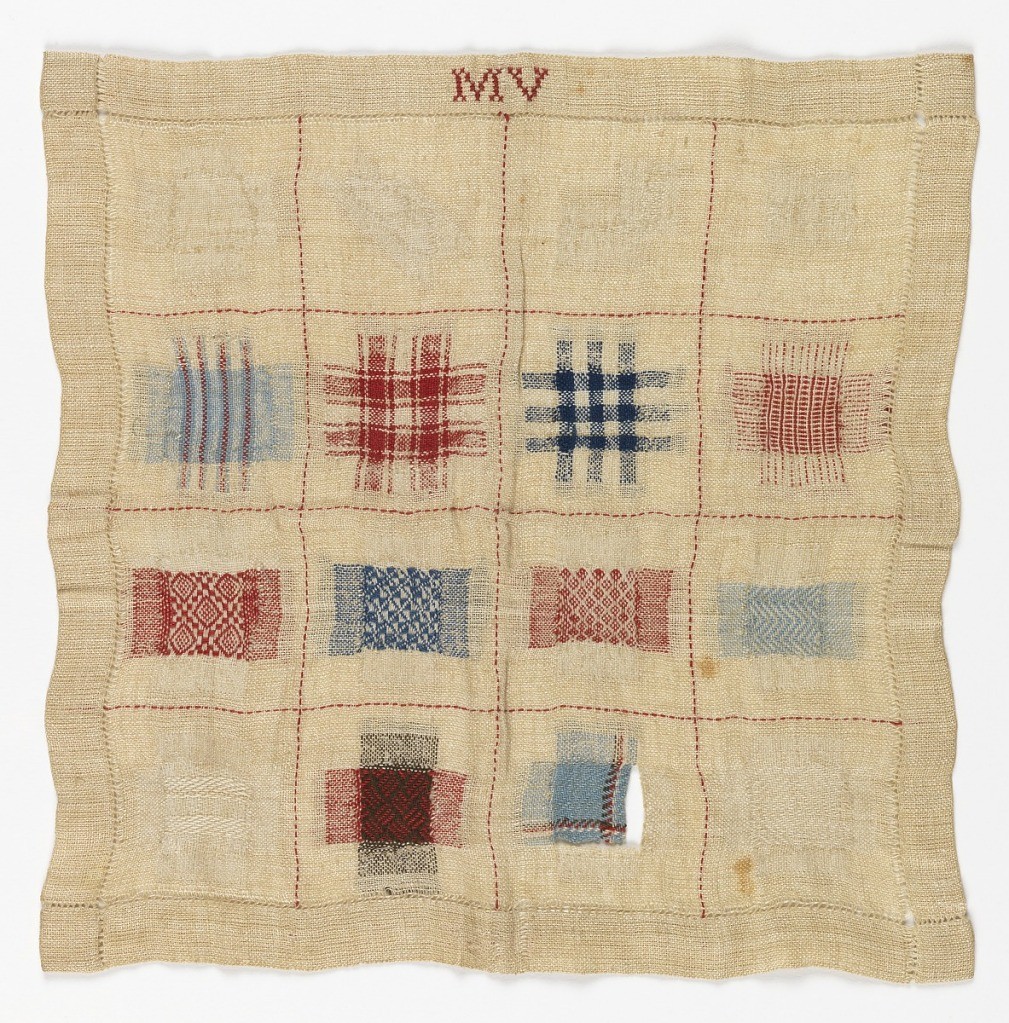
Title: Darning Sampler
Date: late 19th century
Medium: silk and cotton embroidery on linen foundation Technique: embroidered in counted running (pattern darning) stitches on plain weave foundation
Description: Sixteen squares of pattern darning and mending.